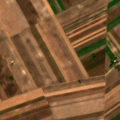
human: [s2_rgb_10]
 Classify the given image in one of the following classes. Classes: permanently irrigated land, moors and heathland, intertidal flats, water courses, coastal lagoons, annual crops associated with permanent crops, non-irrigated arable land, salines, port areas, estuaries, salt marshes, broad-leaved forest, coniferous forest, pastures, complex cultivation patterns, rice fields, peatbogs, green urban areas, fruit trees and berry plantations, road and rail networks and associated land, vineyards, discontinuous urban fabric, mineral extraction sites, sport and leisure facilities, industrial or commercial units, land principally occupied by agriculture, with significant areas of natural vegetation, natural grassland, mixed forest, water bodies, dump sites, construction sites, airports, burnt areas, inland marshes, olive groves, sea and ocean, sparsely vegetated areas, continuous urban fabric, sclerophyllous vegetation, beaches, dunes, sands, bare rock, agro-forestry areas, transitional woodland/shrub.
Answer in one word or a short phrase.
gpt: non-irrigated arable land, complex cultivation patterns